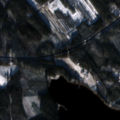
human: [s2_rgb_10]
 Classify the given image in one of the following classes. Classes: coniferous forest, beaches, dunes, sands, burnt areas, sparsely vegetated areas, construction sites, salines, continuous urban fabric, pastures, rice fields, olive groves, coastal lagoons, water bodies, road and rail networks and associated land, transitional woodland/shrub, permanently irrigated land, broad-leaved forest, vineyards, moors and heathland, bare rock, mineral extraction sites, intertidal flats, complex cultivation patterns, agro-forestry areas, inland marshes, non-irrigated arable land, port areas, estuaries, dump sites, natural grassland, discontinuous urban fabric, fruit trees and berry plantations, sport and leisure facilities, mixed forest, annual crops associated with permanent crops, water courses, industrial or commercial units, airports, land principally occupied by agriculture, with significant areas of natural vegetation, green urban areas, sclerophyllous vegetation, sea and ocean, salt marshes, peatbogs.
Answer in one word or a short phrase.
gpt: coniferous forest, mixed forest, transitional woodland/shrub, peatbogs, water bodies